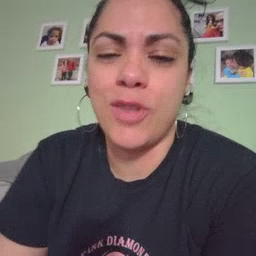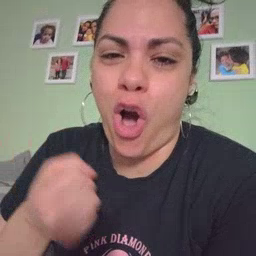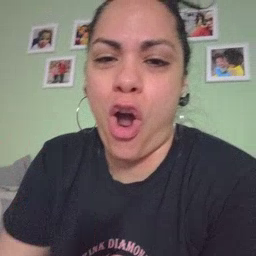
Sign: car